Question: I'm using highchart graphs to display time and event of specific person. But I don't understand which graph to use.
Following image is the example. I want to do the same.
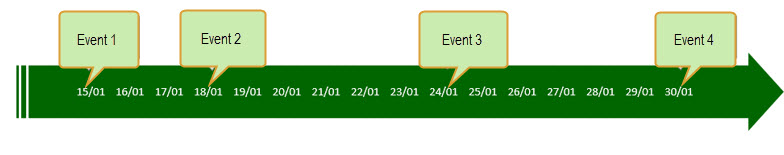
Answer: <URL>. You could easily make it more flexible, it is just to show it is possible.
'''
<div class="list">
<div class="period">...</div>
<div class="period">15/5
<span class="tool-tip">info</span>
</div>
<div class="period">16/5/2015
<span class="tool-tip">info 2</span>
</div>
<div class="period">17/5
<span class="tool-tip">fixed width</span>
</div>
<div class="period">18/5</div>
<div class="arrow-right"></div>
</div>
.period{
float:left;
position:relative;
display:inline-block;
...
}
.tool-tip{
height:35px;
line-height: 25px;
position: absolute;
...
}
'''
Main thing to be aware of is that each section is an inline box, then the tool tip is located relative to it.